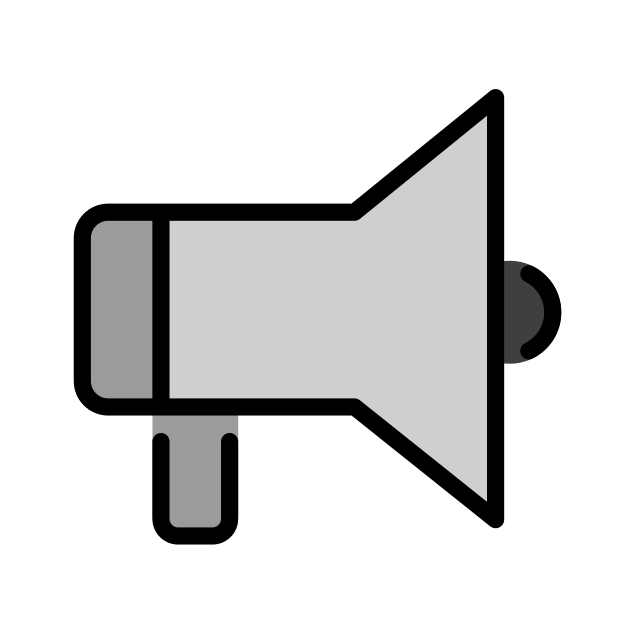
Emoji: 📢
Name: public address loudspeaker
Unicode: 0x1f4e2